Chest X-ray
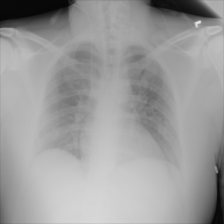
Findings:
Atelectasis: negative
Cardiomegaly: negative
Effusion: negative
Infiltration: negative
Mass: negative
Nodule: negative
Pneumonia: negative
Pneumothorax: negative
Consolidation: negative
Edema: negative
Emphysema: negative
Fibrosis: negative
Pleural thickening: negative
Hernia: negative